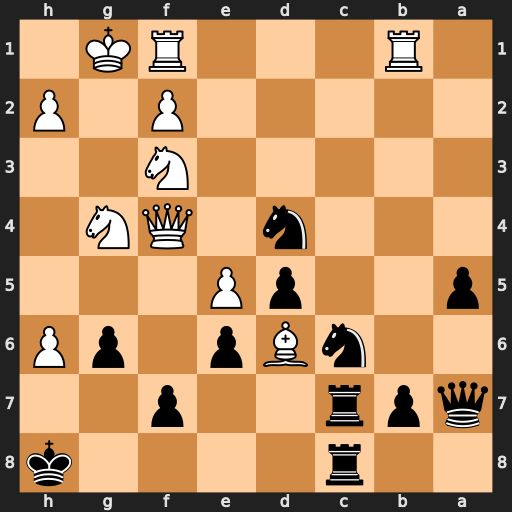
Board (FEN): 2r4k/qpr2p2/2nBp1pP/p2pP3/3n1QN1/5N2/5P1P/1R3RK1
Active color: b
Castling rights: -
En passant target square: -
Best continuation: Ne2+ Kh1 Nxf4